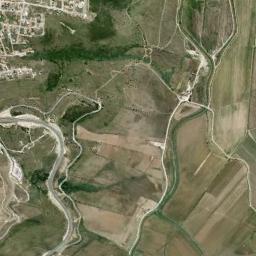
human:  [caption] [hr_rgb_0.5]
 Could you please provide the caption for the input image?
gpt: Lots of rectangular farmlands of different colors and sizes are on the ground and lots of roads go through the farmlands .

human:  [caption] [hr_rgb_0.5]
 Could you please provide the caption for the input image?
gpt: Many light green, Brown and khaki mixed rectangular farmlands of different sizes .

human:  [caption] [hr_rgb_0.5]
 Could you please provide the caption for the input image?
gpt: There are many roads of different lengths in rectangular farmlands .

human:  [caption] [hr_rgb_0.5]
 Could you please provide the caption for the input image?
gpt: The rectangular farmland is next to the bare land .

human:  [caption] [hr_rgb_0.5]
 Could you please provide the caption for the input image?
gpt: There are some brown rectangular farmlands and rivers .